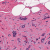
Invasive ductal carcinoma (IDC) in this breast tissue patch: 0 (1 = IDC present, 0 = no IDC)